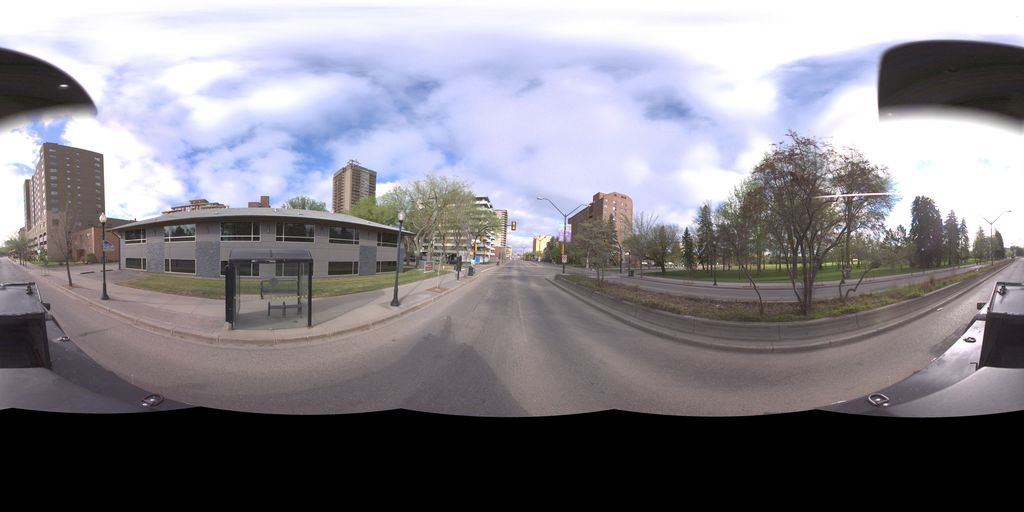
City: saskatoon